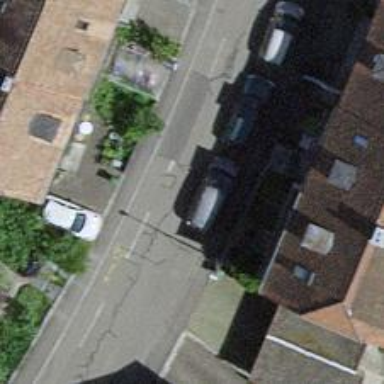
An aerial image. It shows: Residential road with opposite cycleway.